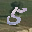
Label: 5